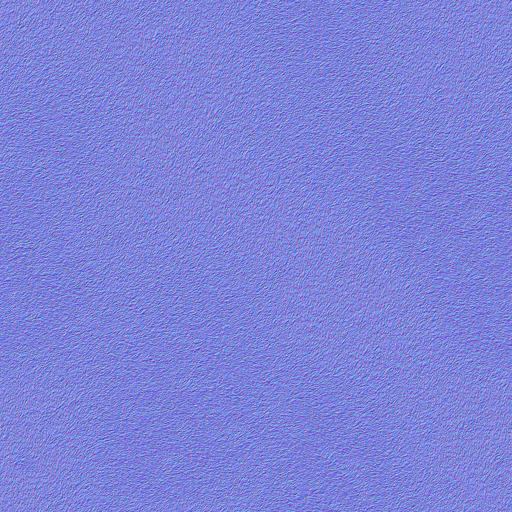
carpet green light striped stripes